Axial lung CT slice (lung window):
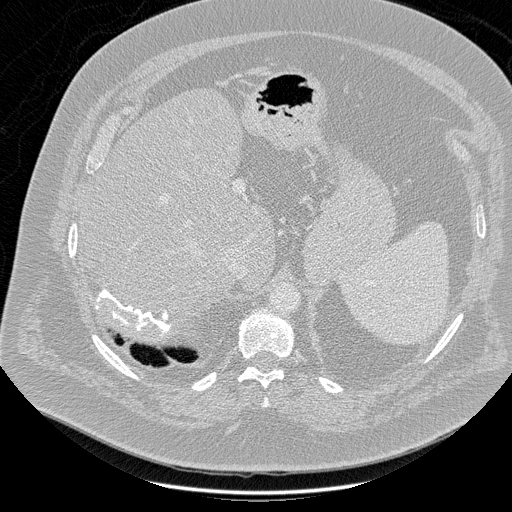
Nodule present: no